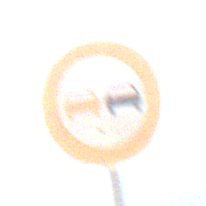
Verkehrszeichen: Ueberholverbot
Umgebung: Outdoor, Nature
Tageszeit: MorningAfternoon
Wetter: PartlyCloudy
Licht: Natural
Jahreszeit: NotSpecified
Kontrast: HighContrast